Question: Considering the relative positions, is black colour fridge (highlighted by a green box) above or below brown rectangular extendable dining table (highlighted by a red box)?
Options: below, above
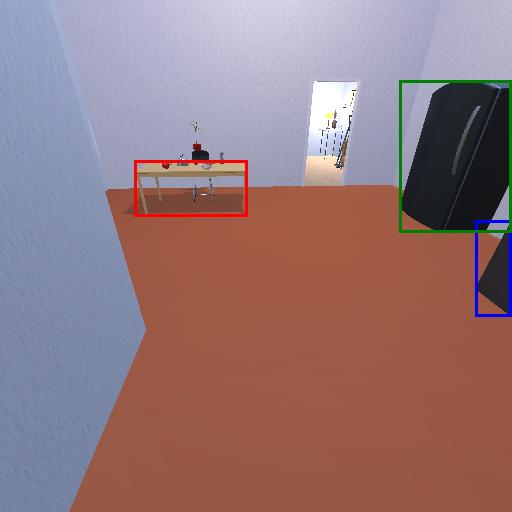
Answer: below